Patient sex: M
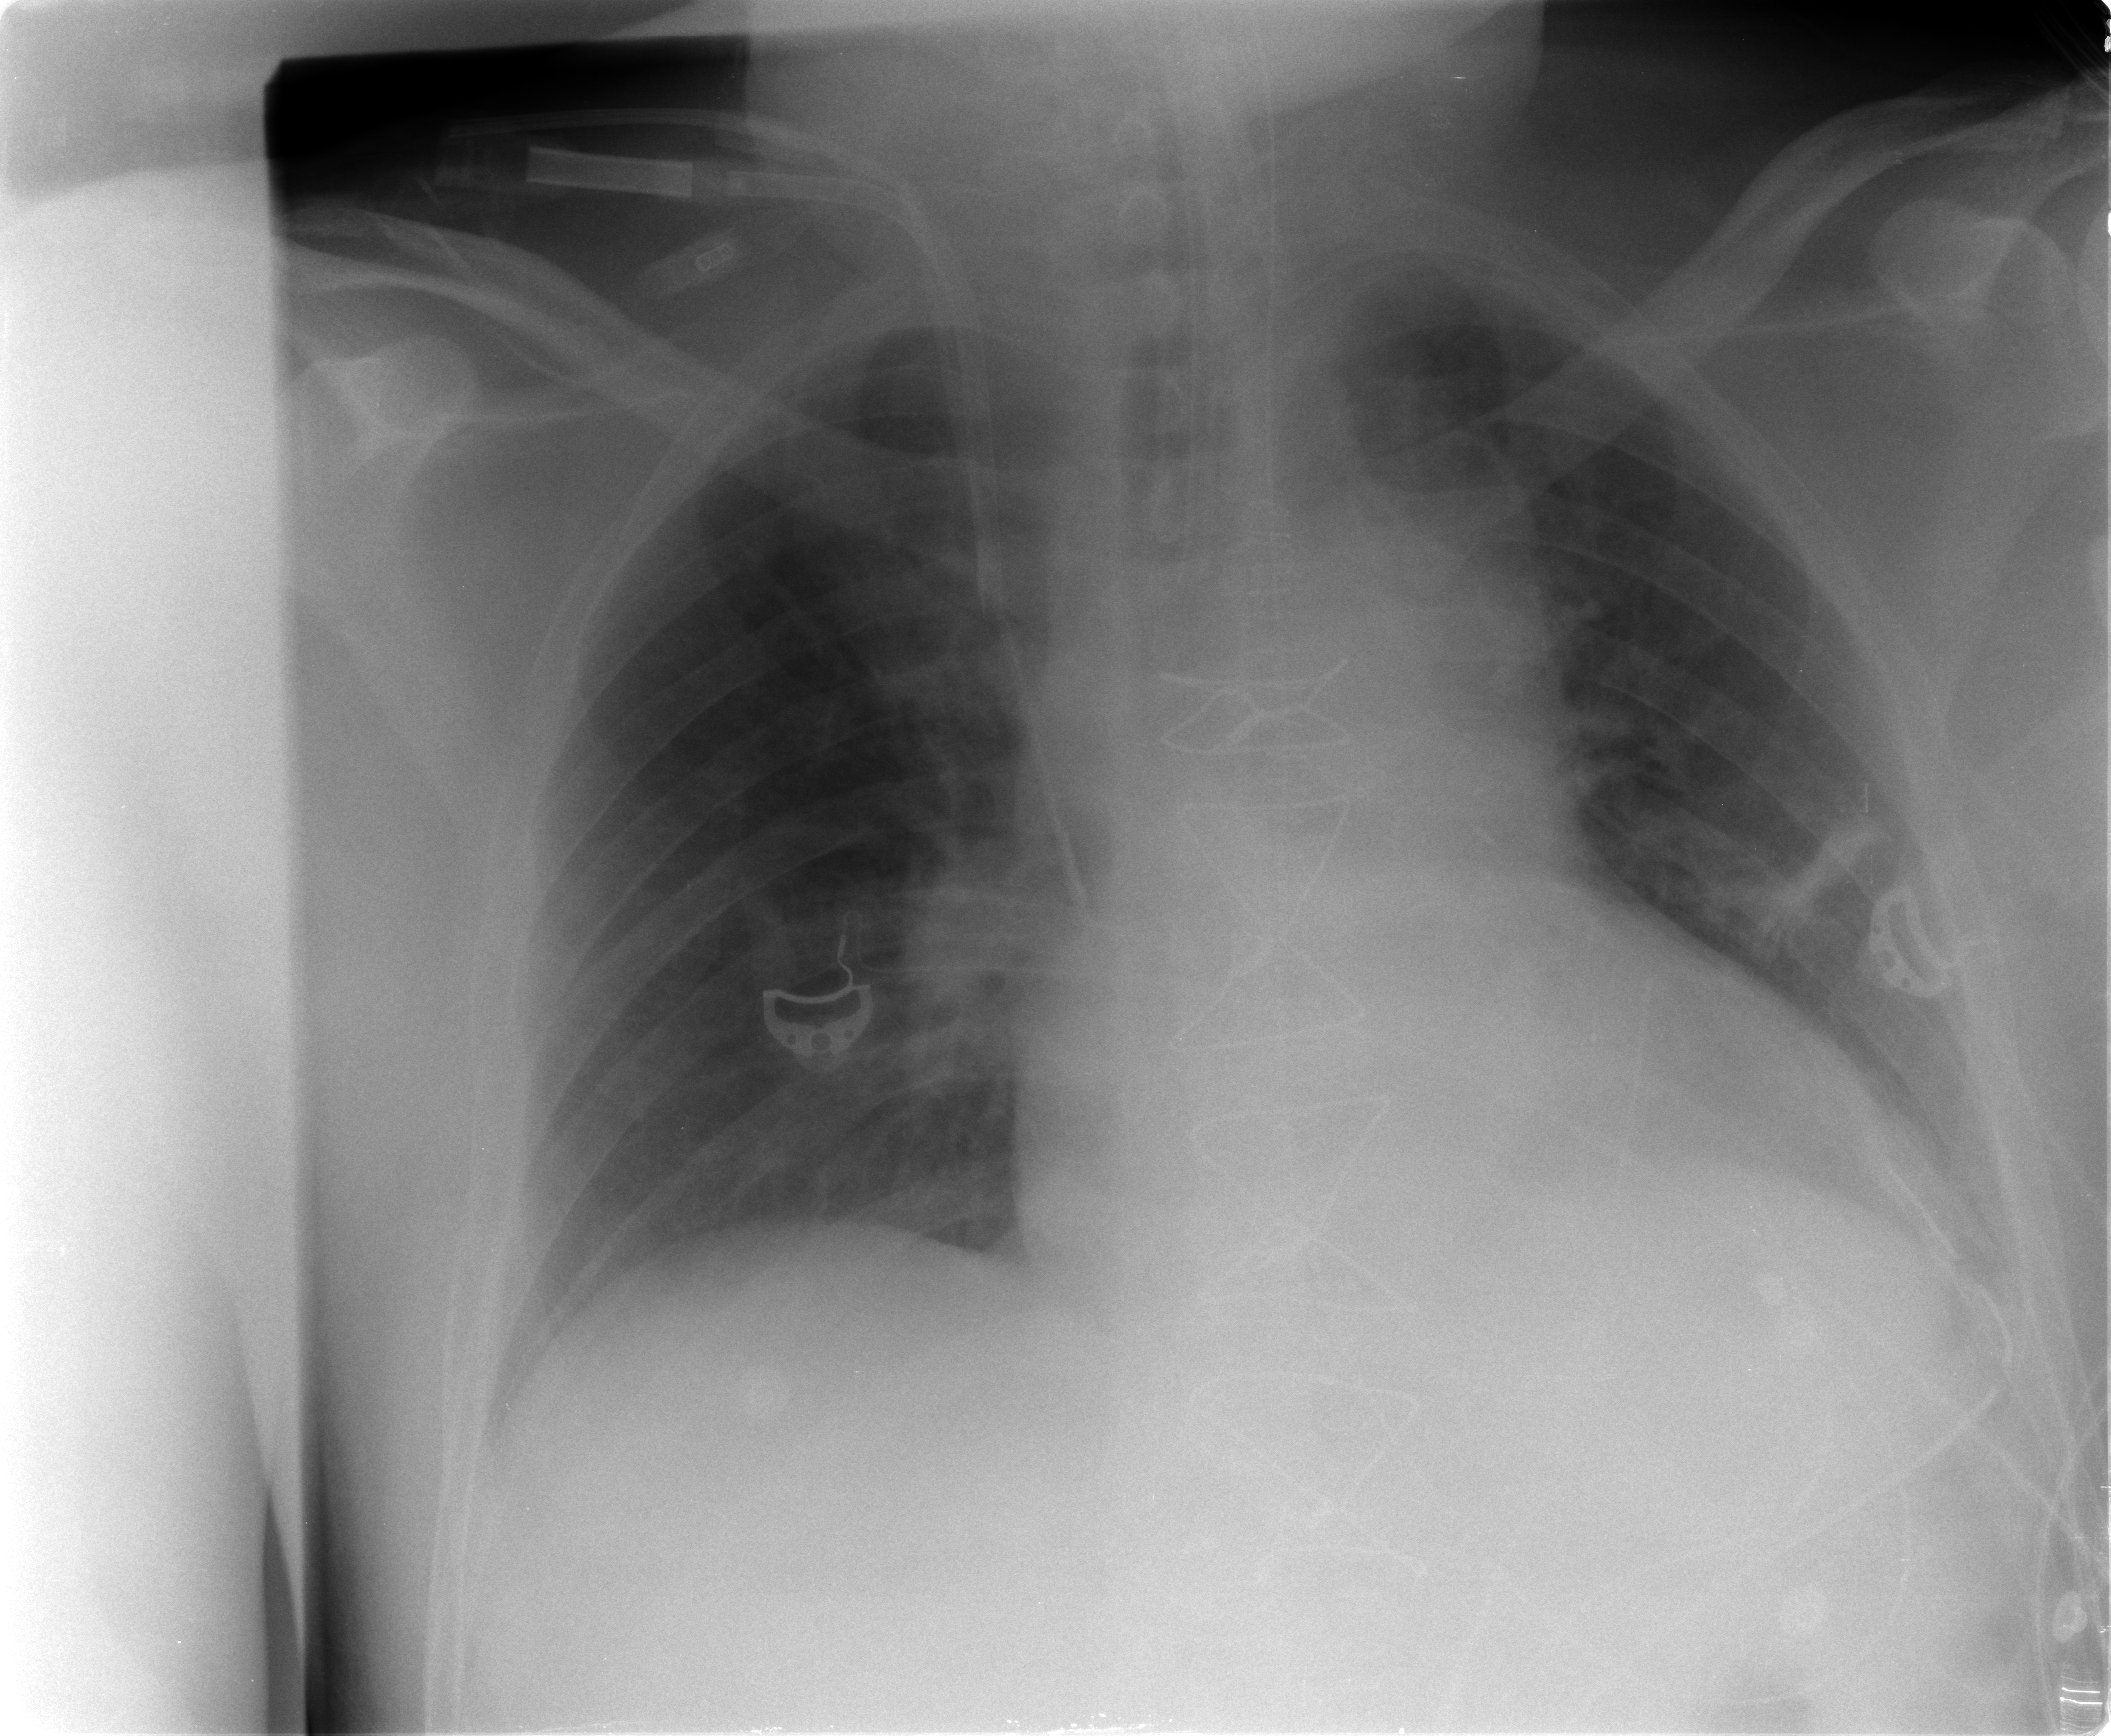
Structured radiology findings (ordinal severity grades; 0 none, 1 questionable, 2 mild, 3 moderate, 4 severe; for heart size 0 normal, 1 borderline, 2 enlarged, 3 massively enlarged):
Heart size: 0
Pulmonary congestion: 2
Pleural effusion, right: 0
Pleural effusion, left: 0
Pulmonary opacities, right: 0
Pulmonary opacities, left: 0
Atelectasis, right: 2
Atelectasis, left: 2